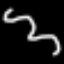
Label: squiggle